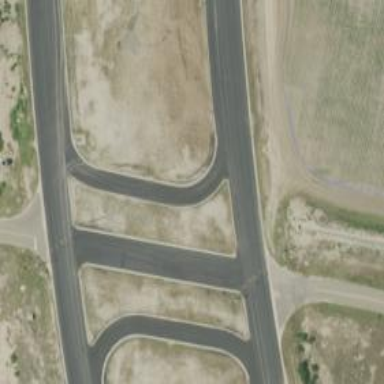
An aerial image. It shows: Trunk link road with asphalt surface.